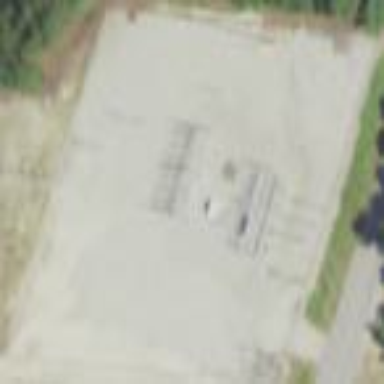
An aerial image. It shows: Distribution level power substation surrounded by fence.